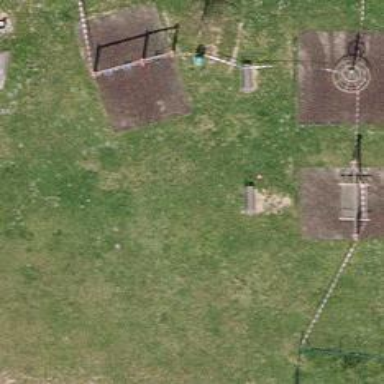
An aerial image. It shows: Playground area for leisure land.